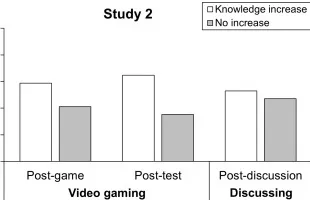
Effects of video gaming and discussing on students' perceived topic knowledge in both studies. (D) Open responses on perceived impact of video gaming and discussing on topic knowledge in Study 2. Vertical lines indicate the standard error of the mean.
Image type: pathology (immunostaining)